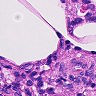
Metastatic tissue present: no